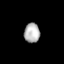
Tissue: lung
Cell type: Epithelial cells
Senescence score: 0.2436
Nuclear area (px): 300
Mean DAPI intensity: 179.207